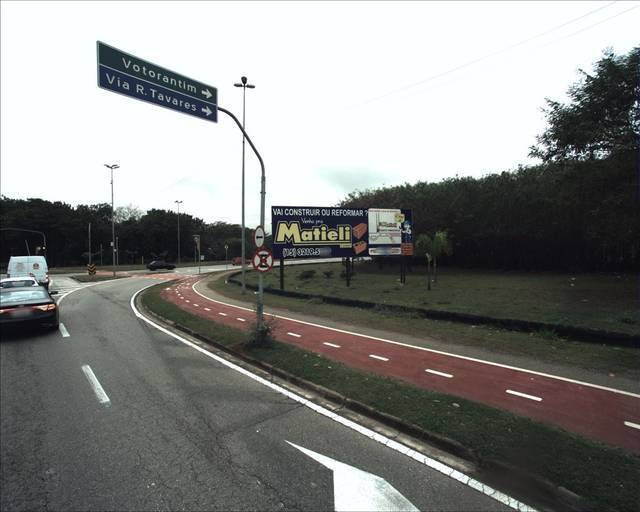
Region: Brazil
Coordinates: -23.511, -47.454